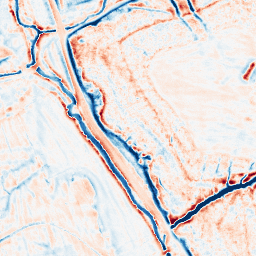
Category: edge_preserving
Decomposition family: bilateral
Decomposition parameters: d: 15
sigma_color: 50
sigma_space: 25
Upsampling method: bicubic_16x
Upsampling parameters: scale: 16
Upsampling scale: 16